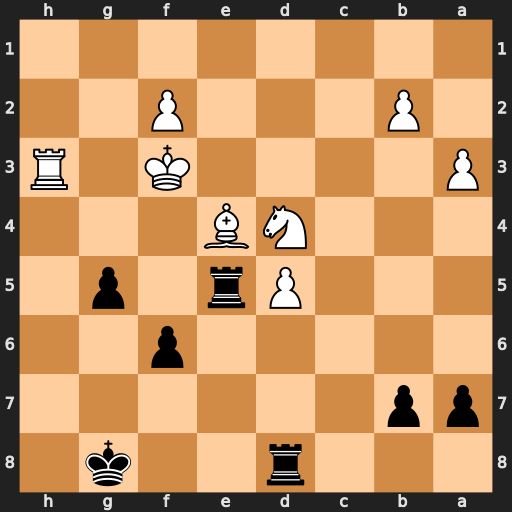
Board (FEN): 3r2k1/pp6/5p2/3Pr1p1/3NB3/P4K1R/1P3P2/8
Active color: b
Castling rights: -
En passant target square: -
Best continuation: g4+ Kxg4 Rxe4+ Kf5 Rxd4